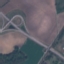
Land use / land cover class: Highway